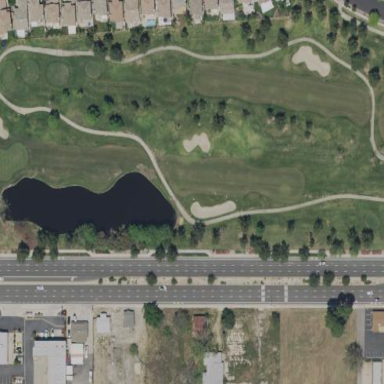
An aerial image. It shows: Rough grassy area used for golf.